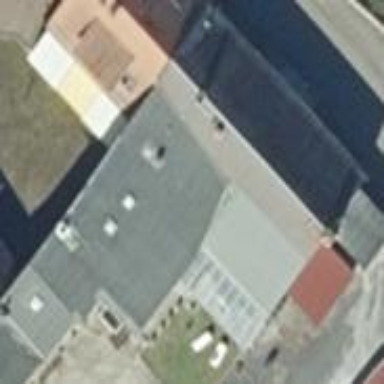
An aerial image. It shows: Pub building.